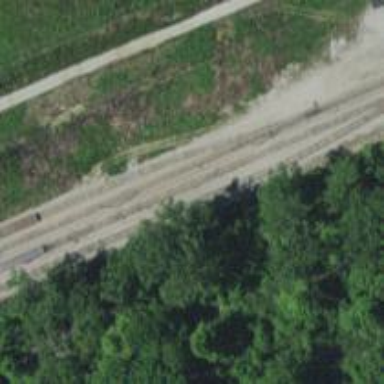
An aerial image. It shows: Railway siding for service.